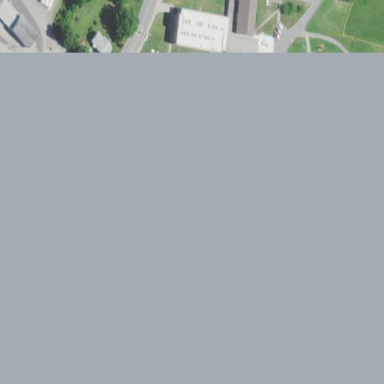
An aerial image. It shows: School.